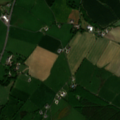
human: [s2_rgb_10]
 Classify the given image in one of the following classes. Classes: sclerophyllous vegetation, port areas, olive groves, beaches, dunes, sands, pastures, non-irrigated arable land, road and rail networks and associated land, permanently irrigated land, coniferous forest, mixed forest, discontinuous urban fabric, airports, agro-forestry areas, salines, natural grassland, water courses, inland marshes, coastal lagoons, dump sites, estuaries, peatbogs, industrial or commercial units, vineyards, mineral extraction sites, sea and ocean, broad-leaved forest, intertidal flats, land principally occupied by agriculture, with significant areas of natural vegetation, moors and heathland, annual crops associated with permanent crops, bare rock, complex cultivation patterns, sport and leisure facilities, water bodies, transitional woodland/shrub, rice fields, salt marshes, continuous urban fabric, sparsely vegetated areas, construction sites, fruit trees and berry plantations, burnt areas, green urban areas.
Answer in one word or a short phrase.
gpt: non-irrigated arable land, pastures, coniferous forest